Aerial crown-view tile of a tropical tree (Barro Colorado Island, Panama), acquired 20241014:
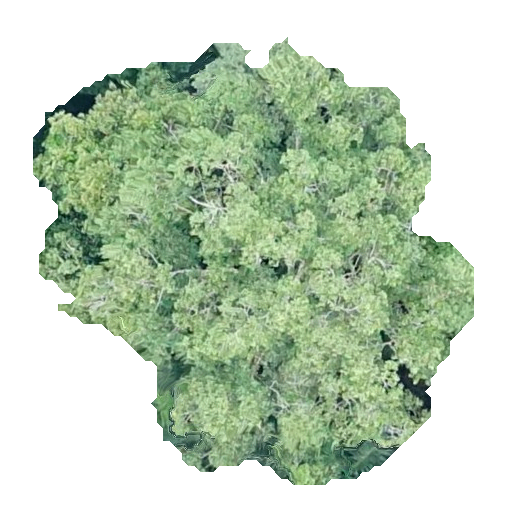
Species: Ocotea leptobotra
GBIF accepted scientific name: Ocotea leptobotra
Crown area: 211.278 m²